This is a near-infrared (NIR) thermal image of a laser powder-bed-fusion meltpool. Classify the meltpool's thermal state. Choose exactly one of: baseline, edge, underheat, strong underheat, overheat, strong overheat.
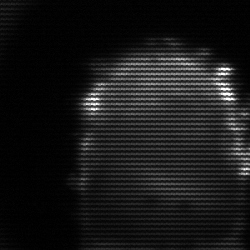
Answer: baseline